Question: For some reason everytime I load the scene on my Hololens 1 the camera starts at floor level and the scene content doesn't appear to anchor to the floor in the real world..
Using the MRTK demo project files I've created a scene and added in the MRTK packages, configured spatial perception in the player settings, turned on the spatial awareness settings, set to room scale, added observers (checked they're working), added the spatial collider and renderer to an empty game object, and scratched my head many times..
Anyone know what I'm missing/doing wrong?
Unity editor screenshot:

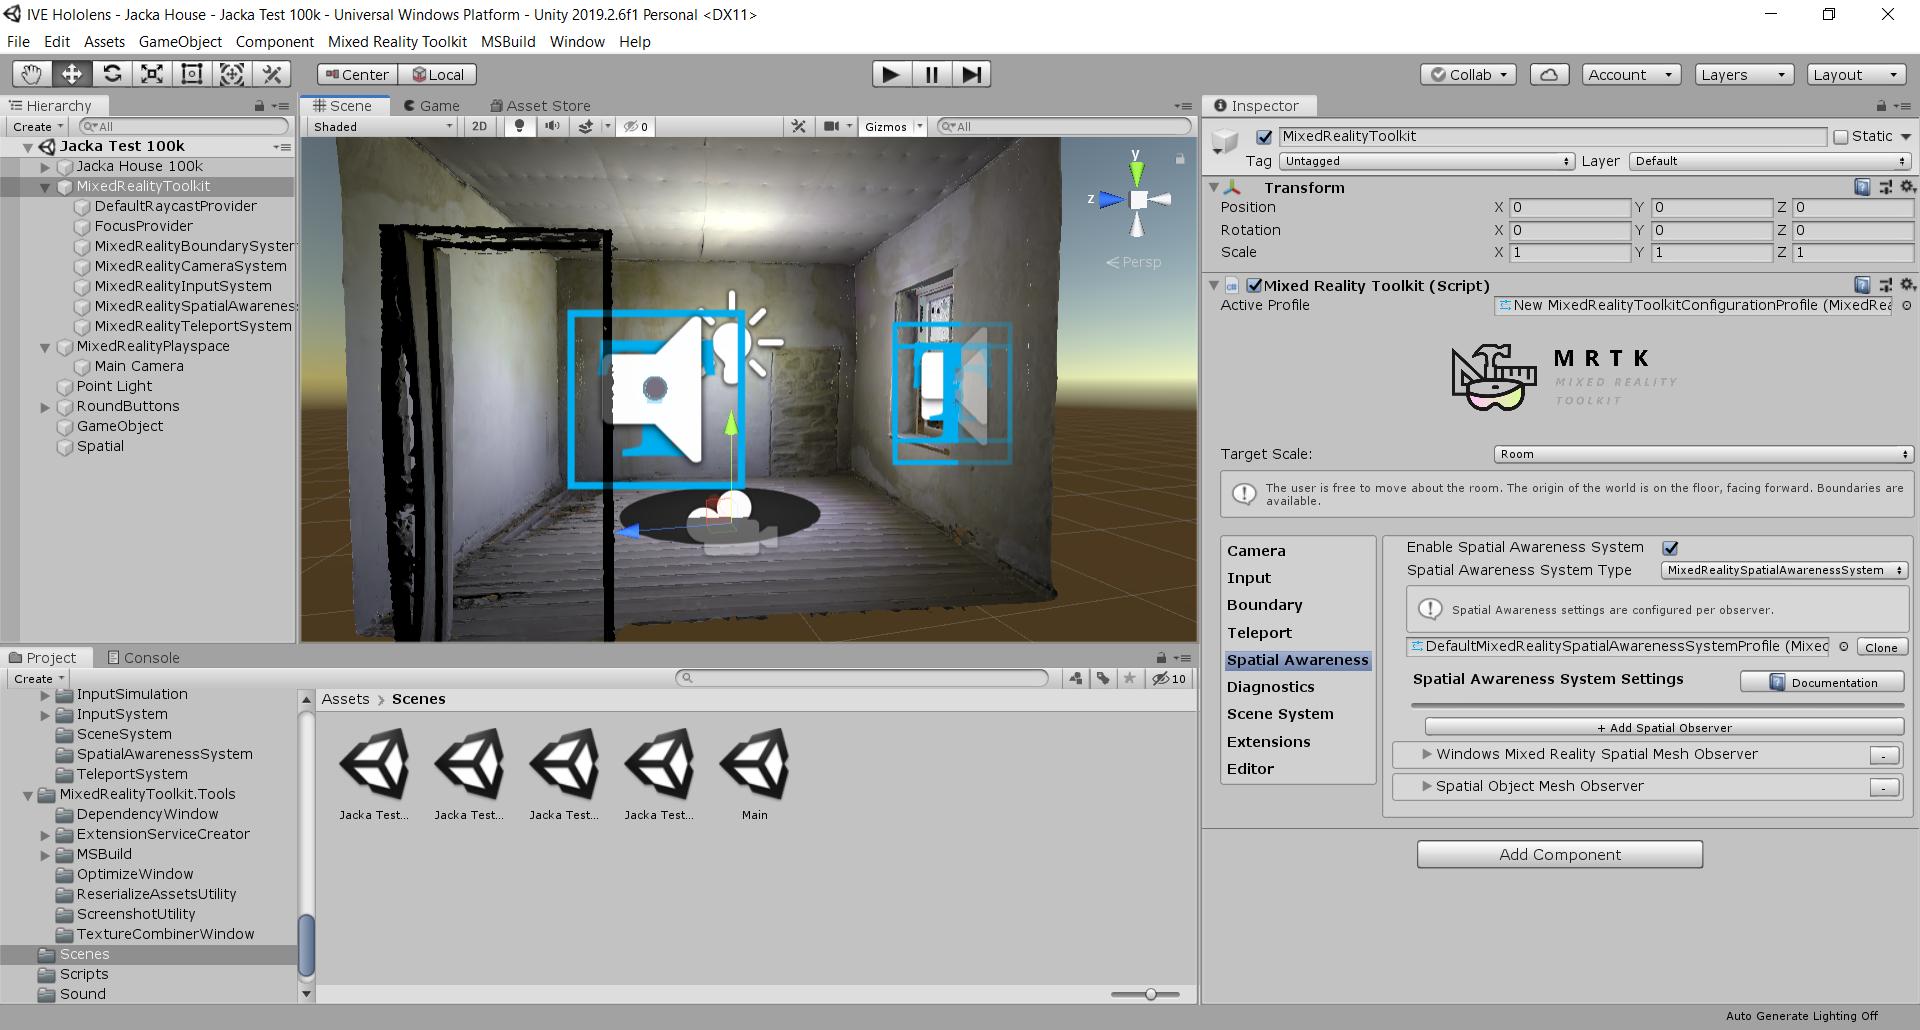
Answer: On HoloLens (1st gen and 2) the origin of the world is at the head. From the image you posted, it appears you are designing a VR style scene. In VR, the origin is generally the floor.
As @Perazim mentions, for VR style scenes on HoloLens, you will want to adjust the content placement to account for the origin being at the head. In the Mixed Reality Toolkit example scenes (ex: Demos\HandTracking\Scenes\HandInteractionExamples) the content is contained within a SceneContent object to facilitate easy adjustment.
The older, HoloToolkit contained a <URL> that may come in handy in your scenario. While we have not yet ported it to MRTK v2.x, it should be reasonably straight forward to update.
Hope this helps!